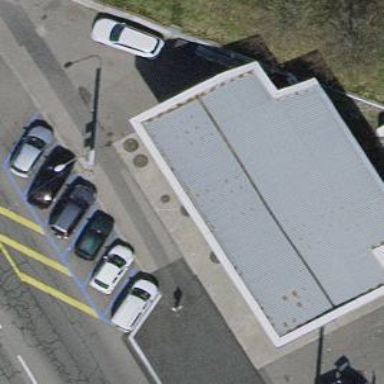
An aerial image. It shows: Retail building with flat roof. It serves as fuel station.